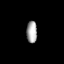
Tissue: prostate
Cell type: T cells
Senescence score: 0.3002
Nuclear area (px): 223
Mean DAPI intensity: 169.776